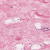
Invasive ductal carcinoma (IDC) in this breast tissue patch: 0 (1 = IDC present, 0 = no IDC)